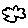
Label: cloud